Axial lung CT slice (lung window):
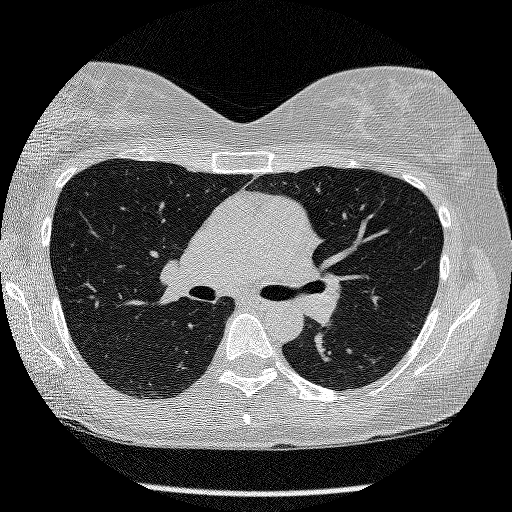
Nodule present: no